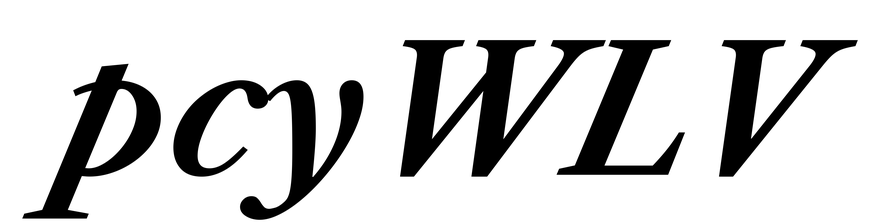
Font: LibreCaslonText-Italic_Bold_Italic